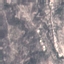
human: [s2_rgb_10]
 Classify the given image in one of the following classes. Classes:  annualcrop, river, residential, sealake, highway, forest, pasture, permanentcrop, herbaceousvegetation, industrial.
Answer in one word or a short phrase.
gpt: HerbaceousVegetation